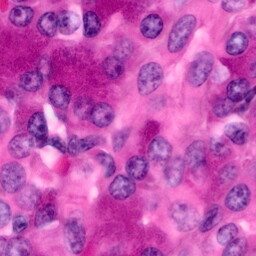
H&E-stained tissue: Pancreatic